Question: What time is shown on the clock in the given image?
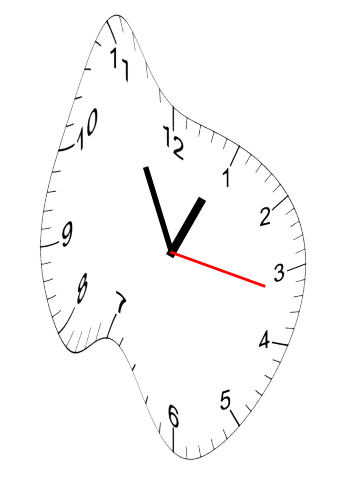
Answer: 12:55:17